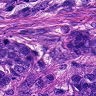
Metastatic tissue present: yes